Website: apple
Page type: billing-address
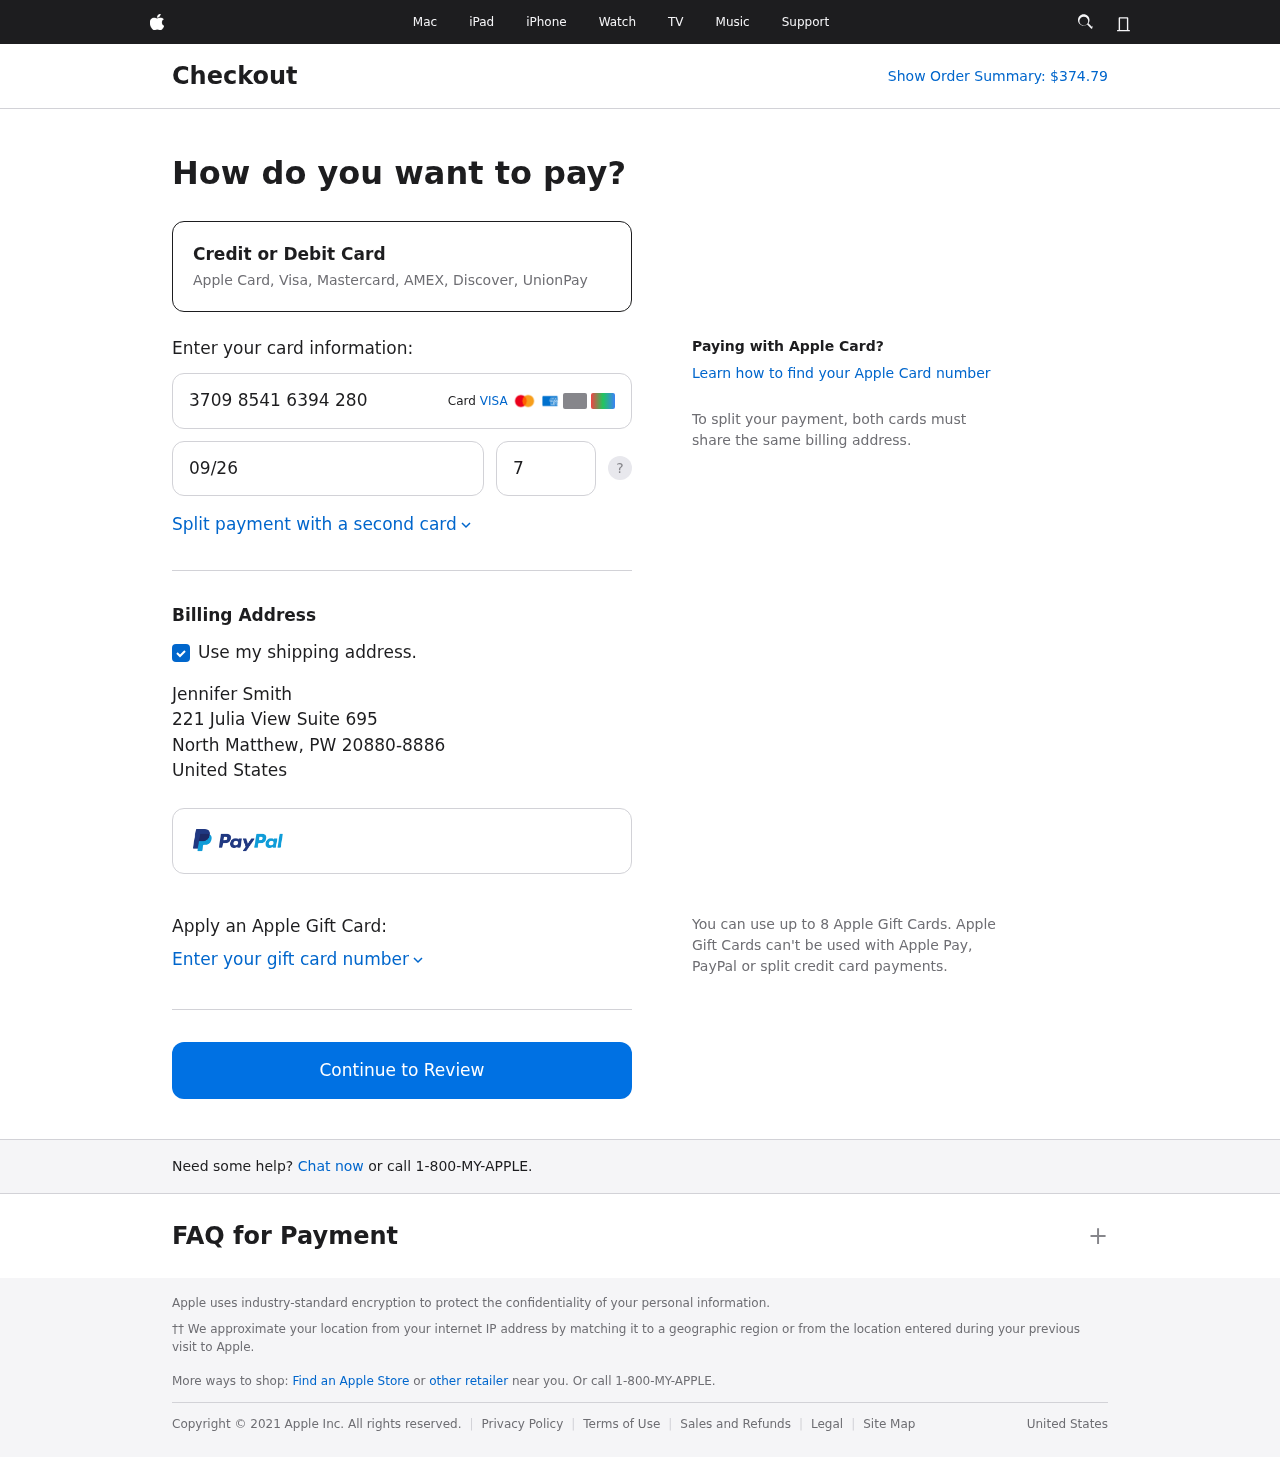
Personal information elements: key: PII_CARD_CVV
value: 7230
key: PII_CARD_EXPIRY
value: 09/26
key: PII_CARD_NUMBER
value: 3709 8541 6394 280
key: PII_CITY
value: North Matthew
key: PII_COUNTRY
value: United States
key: PII_FULLNAME
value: Jennifer Smith
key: PII_POSTCODE_FULL
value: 20880-8886
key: PII_STATE_ABBR
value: PW
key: PII_STREET
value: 221 Julia View Suite 695
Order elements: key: ORDER_TOTAL
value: Show Order Summary: $374.79